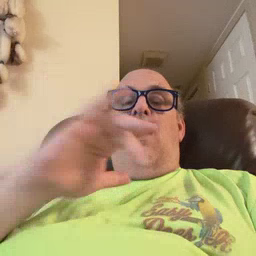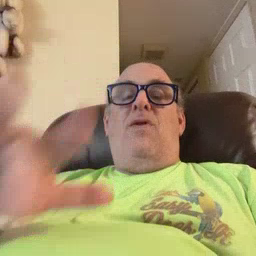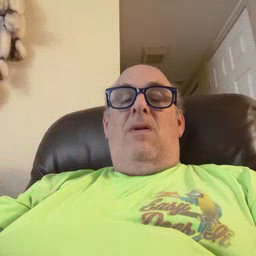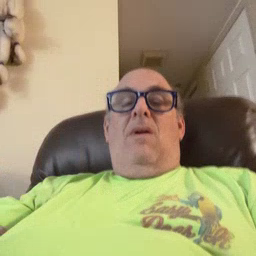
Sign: empty